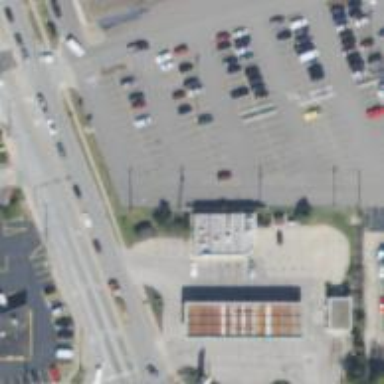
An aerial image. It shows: Convenience shop.